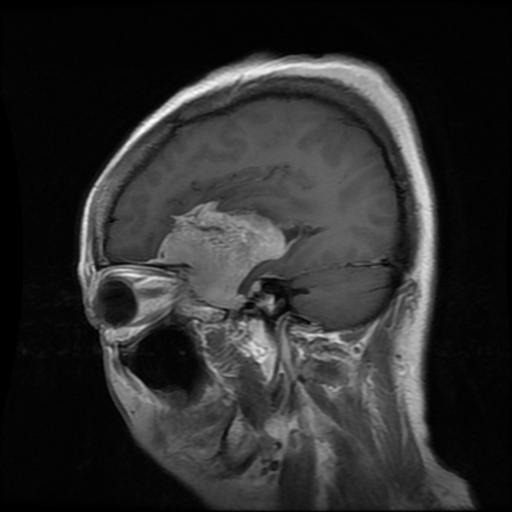
Label: meningioma